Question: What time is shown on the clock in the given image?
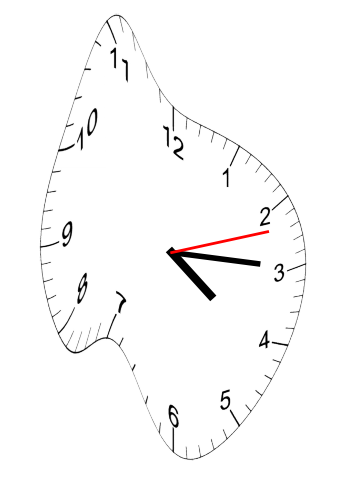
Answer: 04:15:12